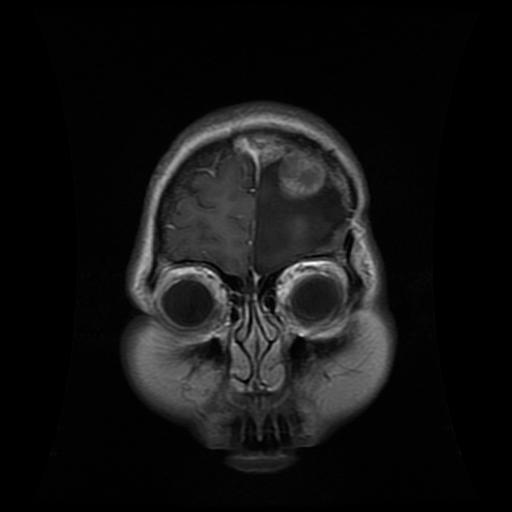
Label: glioma